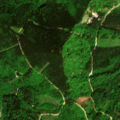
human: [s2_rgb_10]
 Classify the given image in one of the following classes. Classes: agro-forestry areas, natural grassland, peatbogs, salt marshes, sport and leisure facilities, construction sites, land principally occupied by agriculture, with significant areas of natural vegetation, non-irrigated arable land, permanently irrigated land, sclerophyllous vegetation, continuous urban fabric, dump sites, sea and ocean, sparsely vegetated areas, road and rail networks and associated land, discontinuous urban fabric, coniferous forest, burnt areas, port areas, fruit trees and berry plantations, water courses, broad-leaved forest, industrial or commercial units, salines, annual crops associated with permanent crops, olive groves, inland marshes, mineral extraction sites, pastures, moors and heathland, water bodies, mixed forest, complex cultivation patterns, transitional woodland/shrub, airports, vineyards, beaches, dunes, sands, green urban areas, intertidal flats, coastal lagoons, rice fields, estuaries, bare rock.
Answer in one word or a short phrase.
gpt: broad-leaved forest, coniferous forest, mixed forest